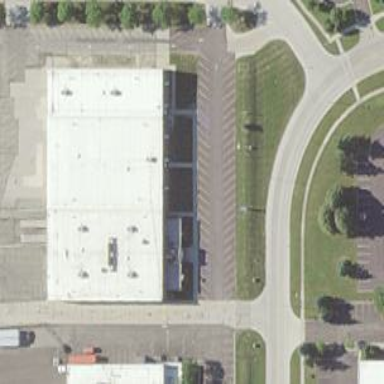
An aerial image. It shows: Fitness center building.